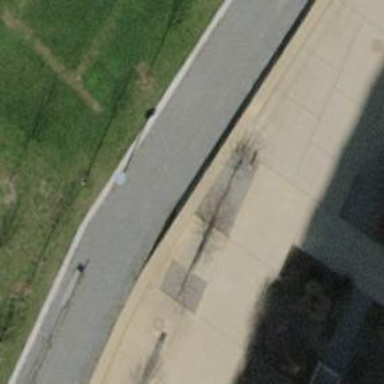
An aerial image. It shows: Bench for seating.